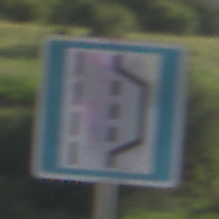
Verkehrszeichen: NothalteUndPannenbucht
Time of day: MorningAfternoon
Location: Outdoor (RoadRail)
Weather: PartlyCloudy
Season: NotSpecified
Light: Natural